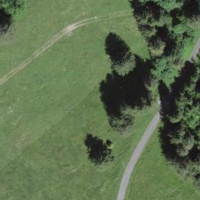
EUNIS habitat code: 23
Species observed at this site:
Arnica montana